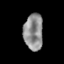
Tissue: prostate
Cell type: T cells
Senescence score: 0.3116
Nuclear area (px): 685
Mean DAPI intensity: 143.749